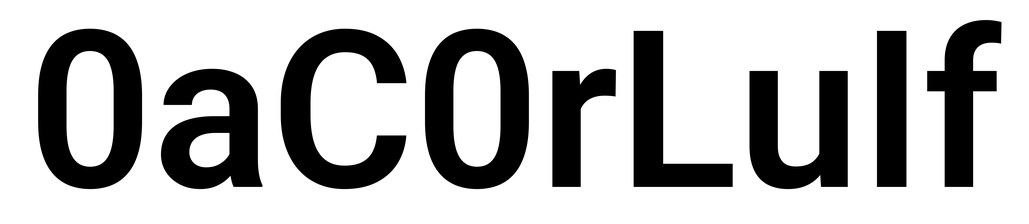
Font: Roboto_SemiBold